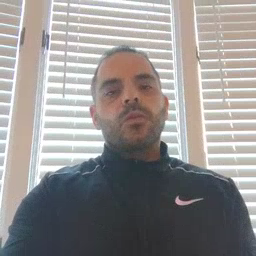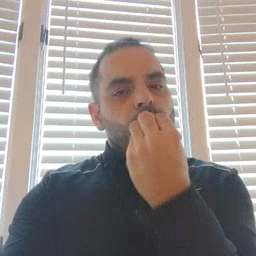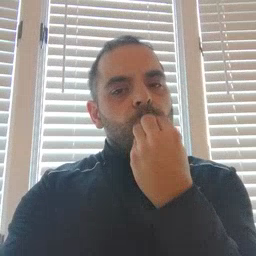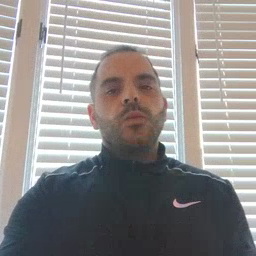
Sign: food